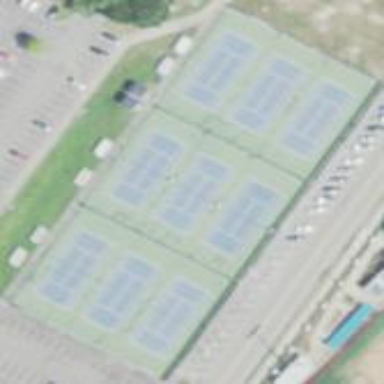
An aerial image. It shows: Tennis court in leisure pitch.